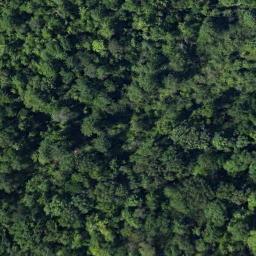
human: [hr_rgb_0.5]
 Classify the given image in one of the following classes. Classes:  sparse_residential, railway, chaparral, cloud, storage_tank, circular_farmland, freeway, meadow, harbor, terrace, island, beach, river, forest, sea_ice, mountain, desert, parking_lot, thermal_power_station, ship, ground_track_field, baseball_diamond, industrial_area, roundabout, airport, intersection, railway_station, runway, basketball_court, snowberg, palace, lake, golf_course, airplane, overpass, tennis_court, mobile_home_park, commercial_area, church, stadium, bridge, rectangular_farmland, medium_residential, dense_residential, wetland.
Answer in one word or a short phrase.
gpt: forest